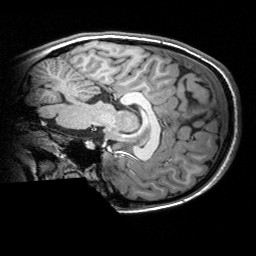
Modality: T1w
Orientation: sagittal
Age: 16
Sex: female
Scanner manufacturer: siemens
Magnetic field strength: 3 T
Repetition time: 2.53 s
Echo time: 0.00297 s